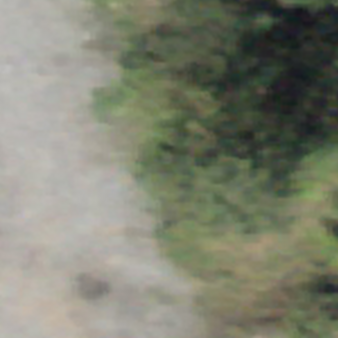
Label: other